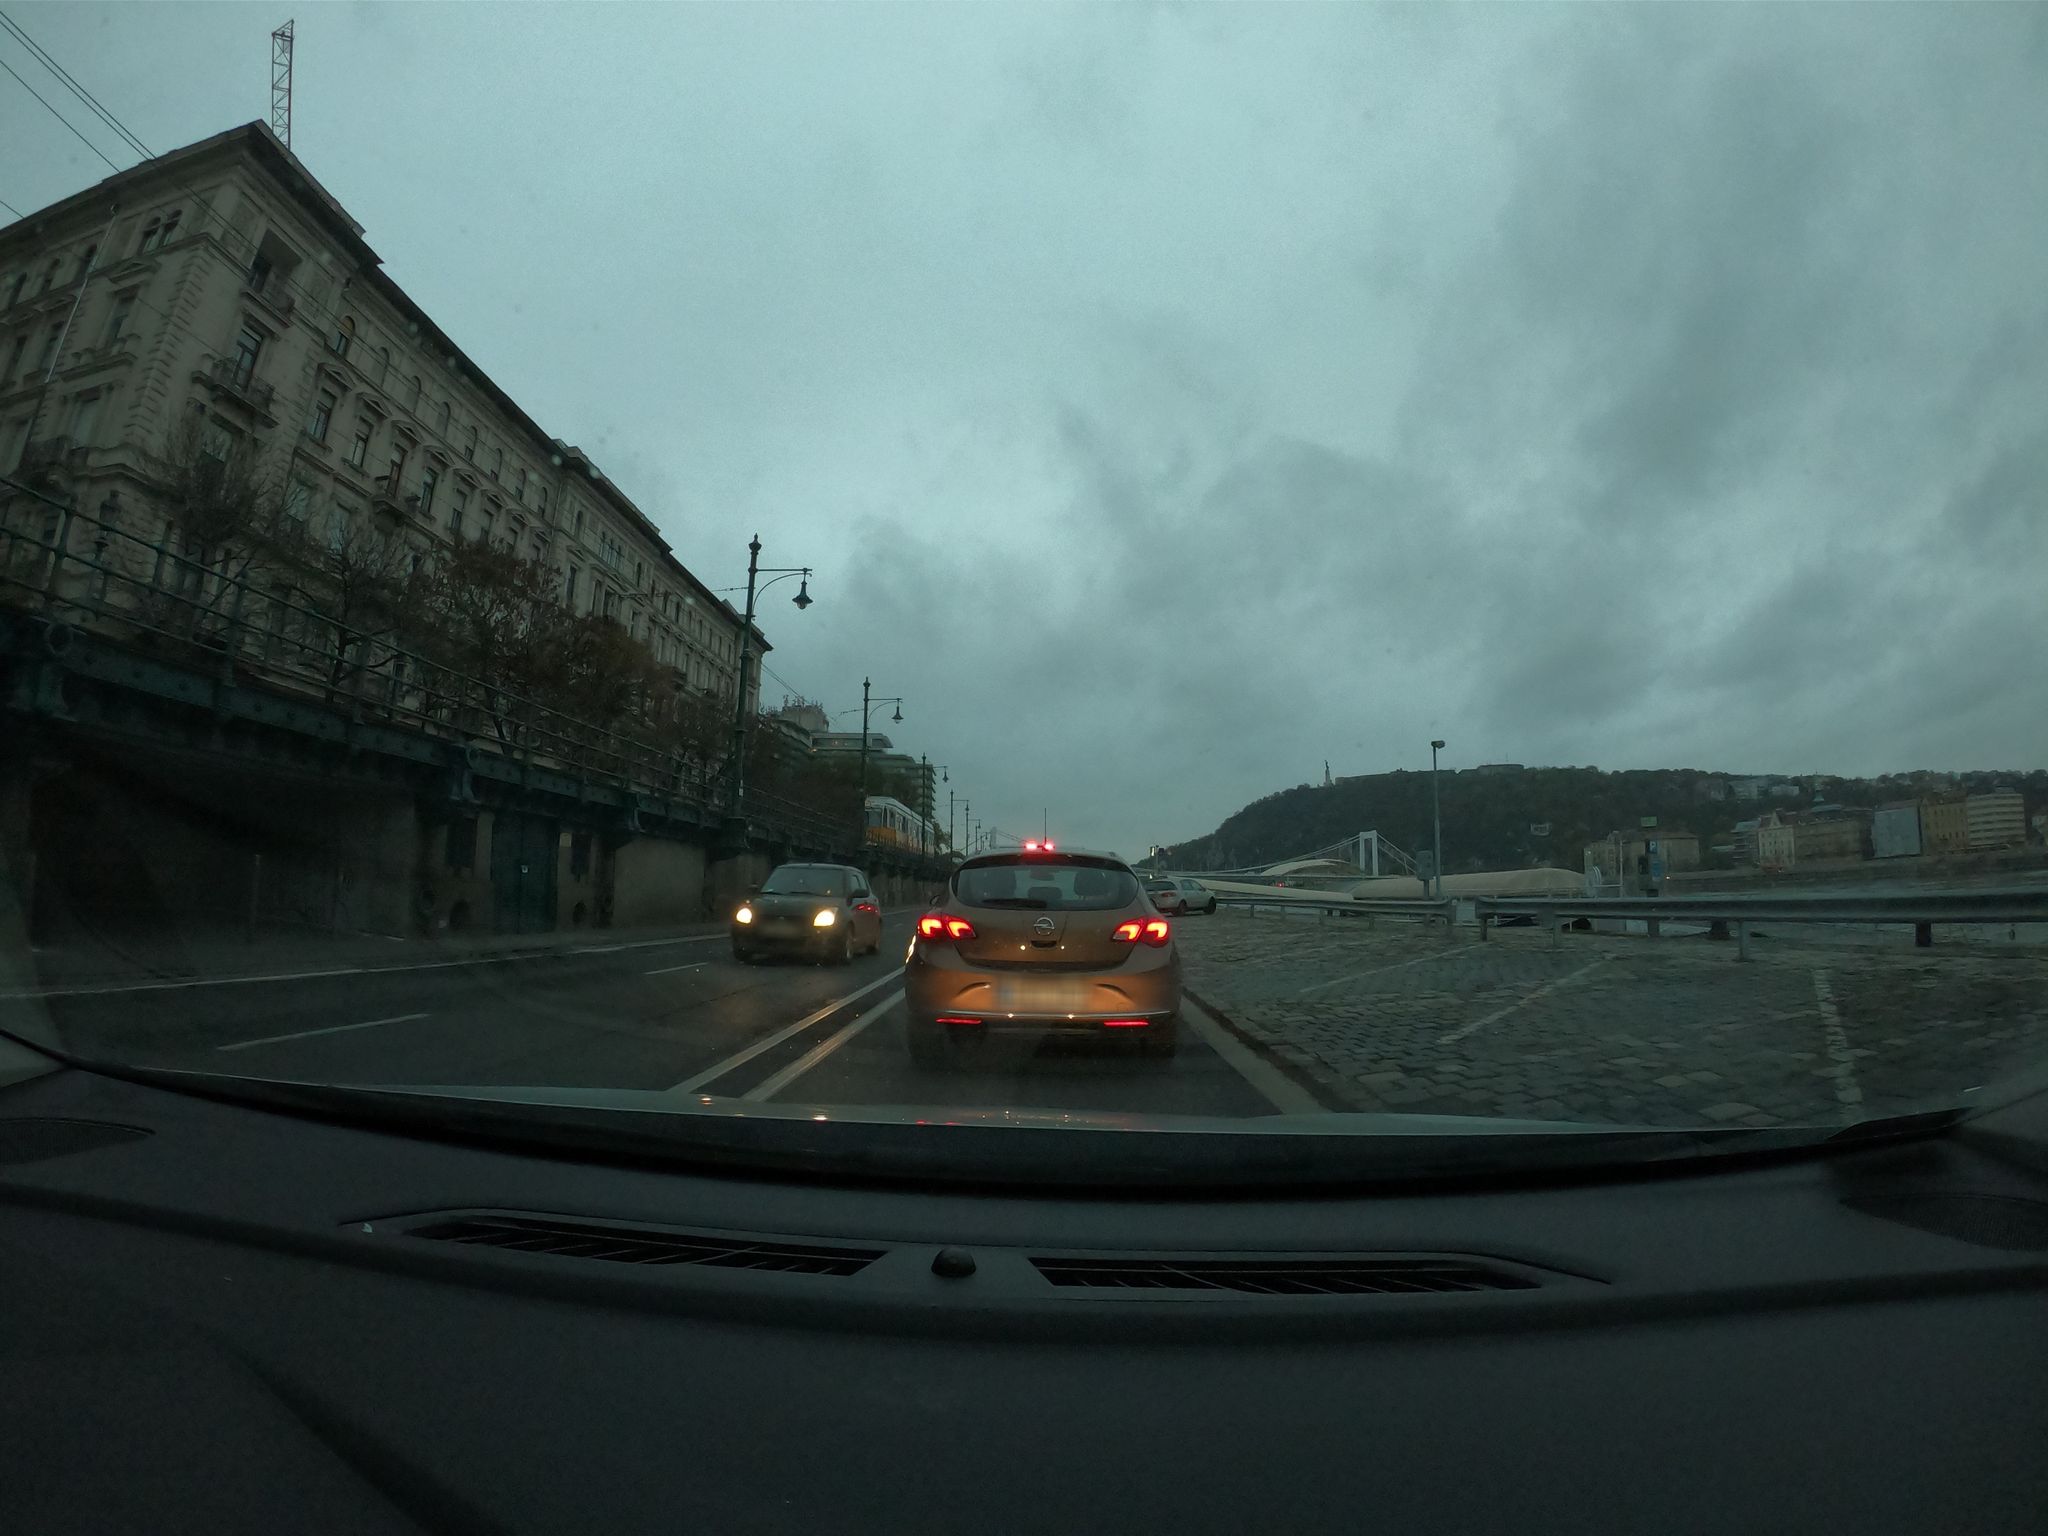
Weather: snowy
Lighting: dusk/dawn
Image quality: good
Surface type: driving surface
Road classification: secondary
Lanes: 3
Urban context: urban centre
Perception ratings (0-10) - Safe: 0.65, Lively: 6.58, Beautiful: 2.03, Boring: 3.05, Depressing: 5.65, Wealthy: 0.25